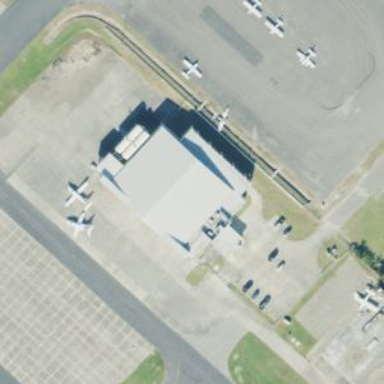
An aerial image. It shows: Hangar building located at airport.